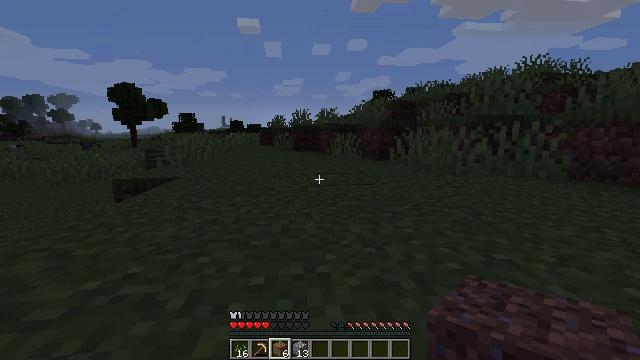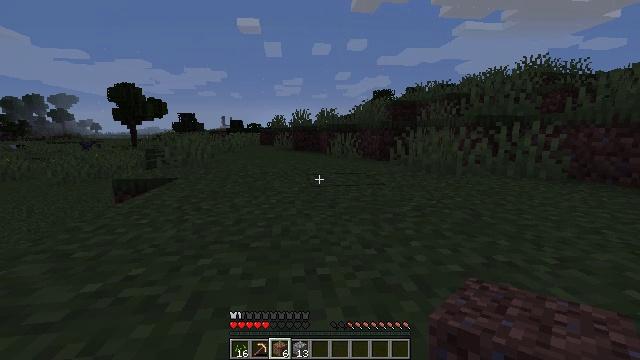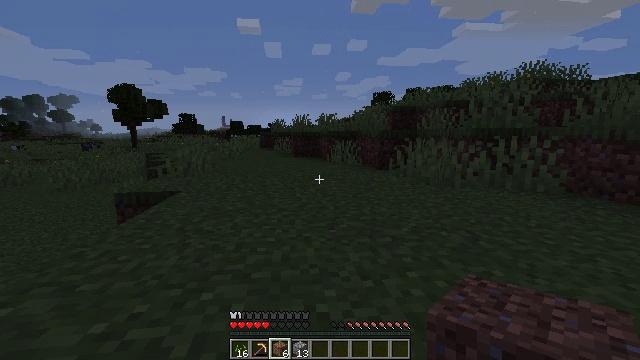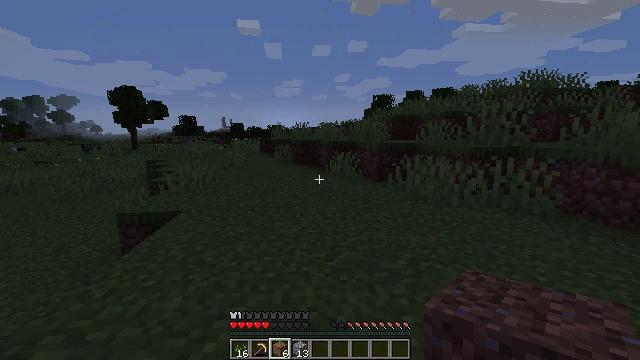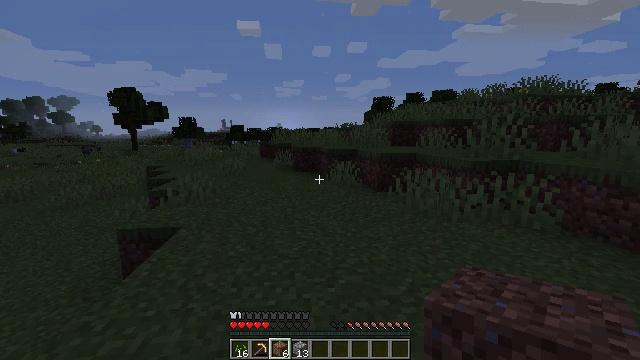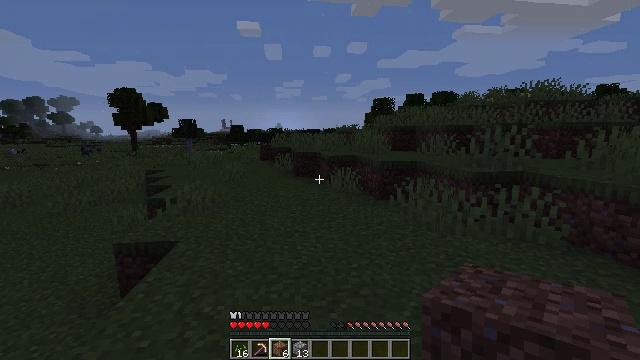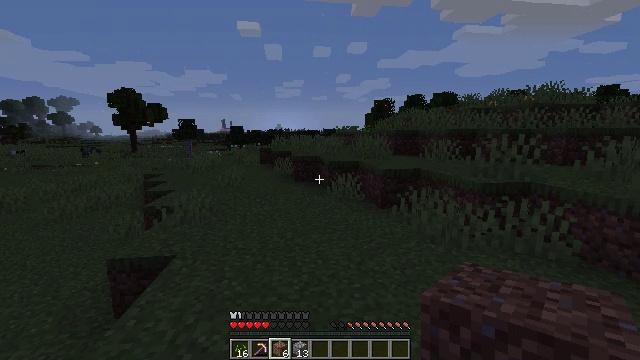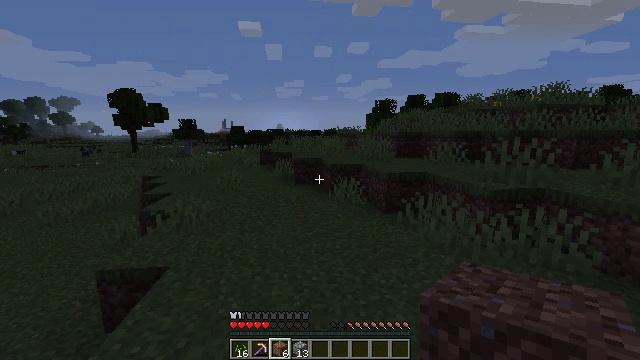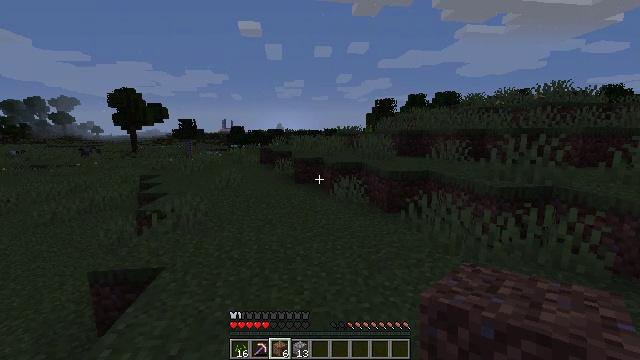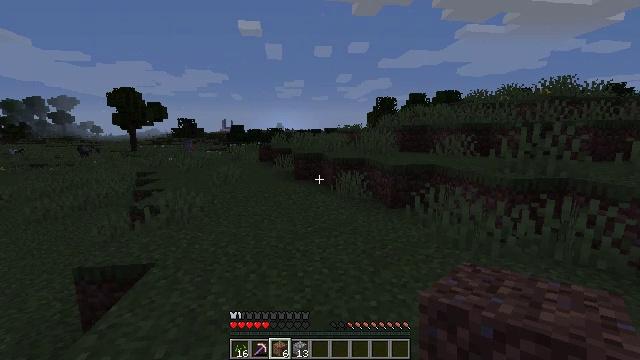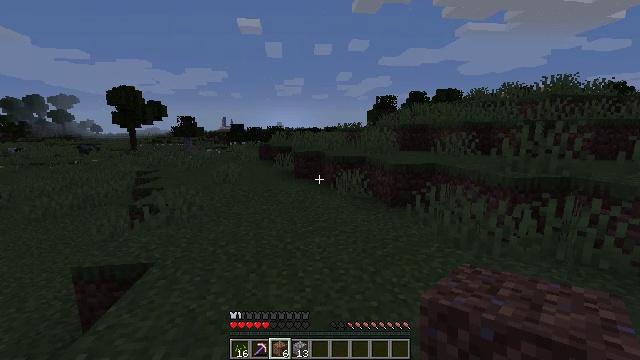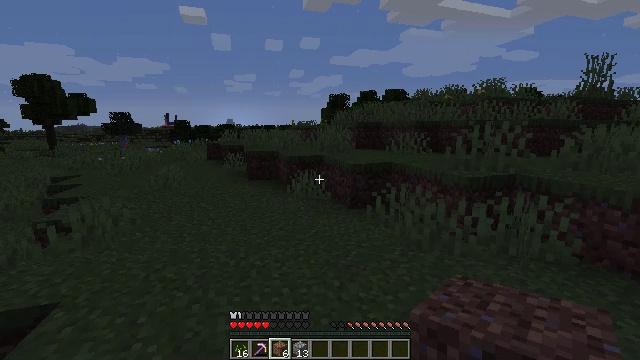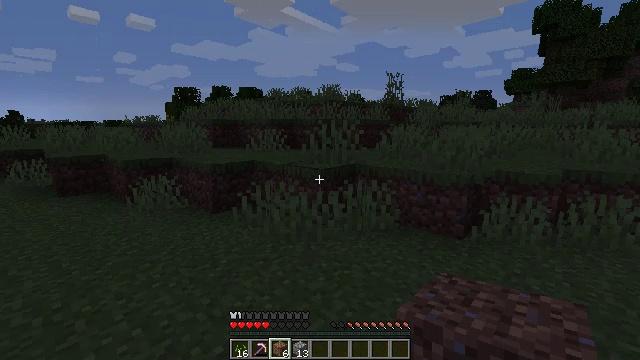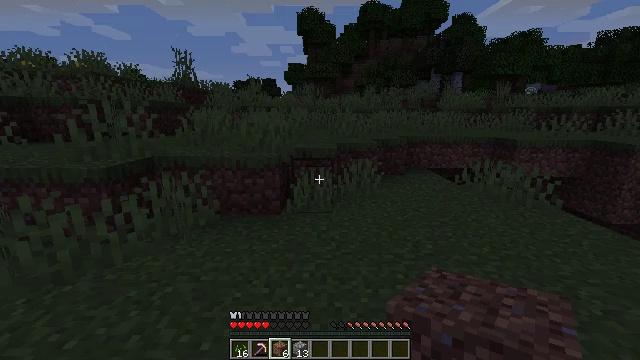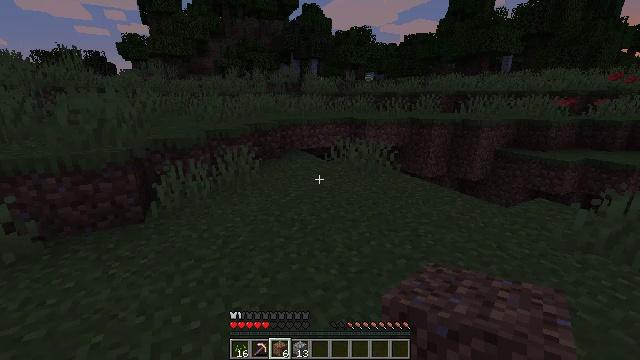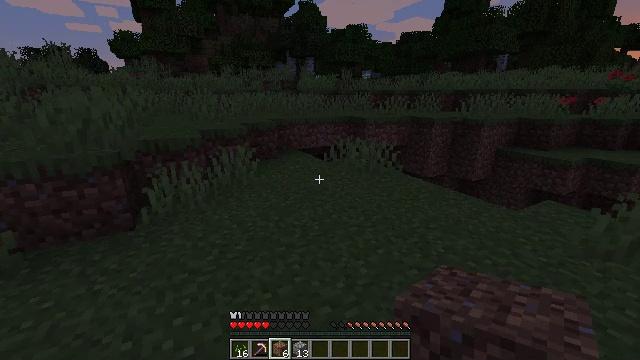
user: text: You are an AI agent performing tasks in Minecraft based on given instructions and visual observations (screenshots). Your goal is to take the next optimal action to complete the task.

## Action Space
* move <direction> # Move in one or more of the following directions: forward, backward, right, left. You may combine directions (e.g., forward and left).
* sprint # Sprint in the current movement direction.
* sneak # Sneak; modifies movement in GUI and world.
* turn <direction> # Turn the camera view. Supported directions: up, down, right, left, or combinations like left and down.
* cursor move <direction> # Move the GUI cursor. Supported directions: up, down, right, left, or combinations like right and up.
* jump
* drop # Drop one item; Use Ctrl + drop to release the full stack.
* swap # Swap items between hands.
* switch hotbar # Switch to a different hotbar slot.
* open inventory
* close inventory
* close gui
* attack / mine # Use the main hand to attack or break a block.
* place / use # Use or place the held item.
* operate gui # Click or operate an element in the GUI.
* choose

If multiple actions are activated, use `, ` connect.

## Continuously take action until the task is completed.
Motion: motion action
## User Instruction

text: Break the tree to get oak logs.
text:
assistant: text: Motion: move forward
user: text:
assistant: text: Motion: move forward, jump
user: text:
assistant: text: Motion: move forward, jump
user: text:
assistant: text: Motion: move forward, jump
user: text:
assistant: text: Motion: move forward, jump
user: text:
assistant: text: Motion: move forward, jump
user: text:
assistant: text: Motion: move forward, jump
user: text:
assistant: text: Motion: move forward
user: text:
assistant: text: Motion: move forward
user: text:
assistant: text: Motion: move forward
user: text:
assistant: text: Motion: move forward, turn right
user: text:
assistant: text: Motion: move forward, turn right
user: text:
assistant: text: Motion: move forward, turn right and down
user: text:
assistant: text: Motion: move forward, turn right and down
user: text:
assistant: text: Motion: move forward
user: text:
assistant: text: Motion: move forward, turn right and up
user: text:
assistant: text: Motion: move forward, turn right
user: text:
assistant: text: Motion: move forward
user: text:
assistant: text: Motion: move forward
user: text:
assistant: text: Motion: move forward
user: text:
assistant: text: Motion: move forward
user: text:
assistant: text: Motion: move forward
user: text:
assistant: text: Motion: move forward
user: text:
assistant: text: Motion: move forward
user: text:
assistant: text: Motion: move forward
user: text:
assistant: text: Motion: move forward
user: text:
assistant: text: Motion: move forward
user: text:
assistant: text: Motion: move forward
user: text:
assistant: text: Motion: move forward
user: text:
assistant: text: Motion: move forward